Question: i'm using C# to read info from an access database (works great, thx stackoverflow)
i'm trying to make a lined up text string so i can display it in textbox and later on print it as a string, not the best way, but it should work (if you think of a better option tell me)
'''
public string ItemToString(int item_id)
{
string[] userString = new string[7];
string retString="";
cmd.CommandText = "select * from Item where item_id = " + item_id + "";
con.Open(); // open the connection
OleDbDataReader dr = cmd.ExecuteReader();
while (dr.Read())
{
for (int i = 0; i < 7; i++)
userString[i] = dr[i].ToString();
}
con.Close();
//string conection with spaces
for (int i = 0; i < 7; i++)
{
retString += userString[i];
for (int j = 0; j < 15-userString[i].Length; j++, retString += " ") ;
}
return retString;
}
'''
this is the output (in hebrew) the first line is from other place, mind only lines 2-4 i added the red line to see where it's "off"

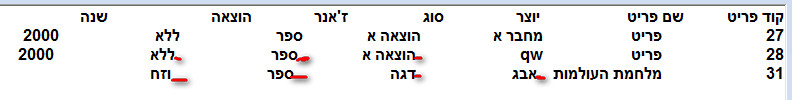
Answer: If you're using non-proportional font (like courier), pad with spaces using any possible way. Get familiar with 'ToString()' function and formats for padding, to make it easy.
If you're printing or displaying as graphics or proportional font, get familiar with 'Graphics.MeasureString'. It lets you measure how many pixels the string will take, using given font and size. Then you can draw it in correct place. Measure the whole string and not single letters, if you don't want to make it really complicated.